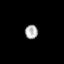
Tissue: prostate
Cell type: T cells
Senescence score: 0.3044
Nuclear area (px): 178
Mean DAPI intensity: 170.534